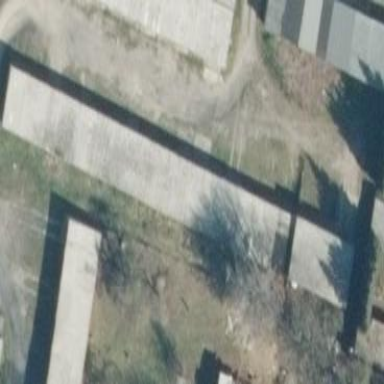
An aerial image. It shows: Group of garages.